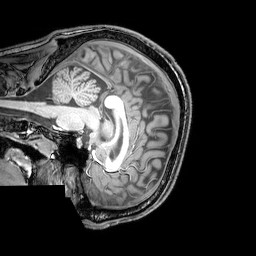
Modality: T1w
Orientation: sagittal
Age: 26
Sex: male
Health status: healthy
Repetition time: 0.081 s
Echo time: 0.037 s